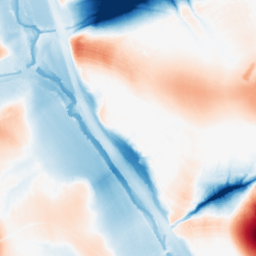
Category: morphological
Decomposition family: morphological
Decomposition parameters: operation: average
size: 50
Upsampling method: bspline
Upsampling parameters: scale: 8
Upsampling scale: 8